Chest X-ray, AP view. Patient: 55 years old, sex F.
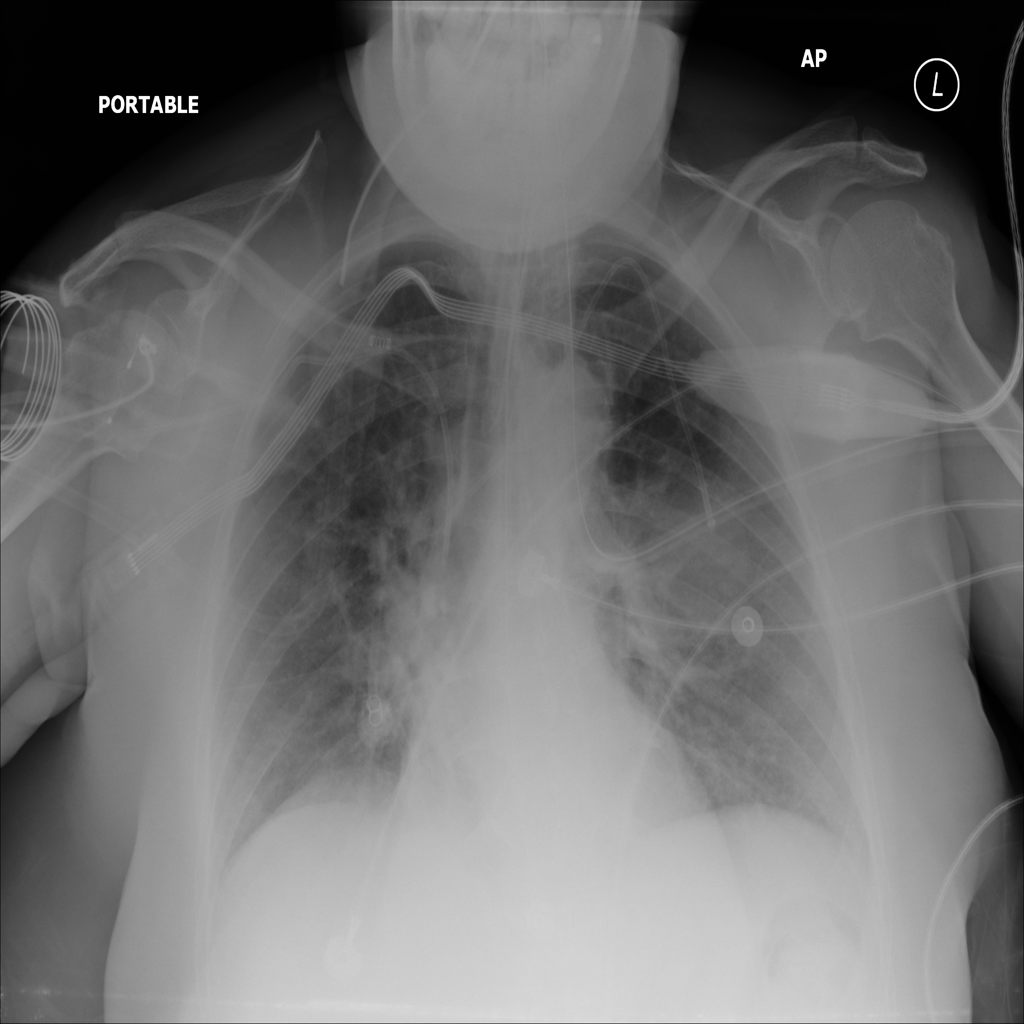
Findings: Mass